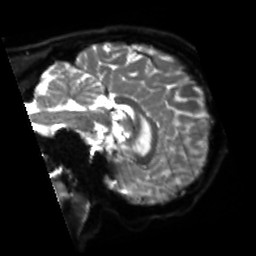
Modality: sbref
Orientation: sagittal
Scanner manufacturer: siemens
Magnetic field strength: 3 T
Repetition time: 4 s
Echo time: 0.0594 s